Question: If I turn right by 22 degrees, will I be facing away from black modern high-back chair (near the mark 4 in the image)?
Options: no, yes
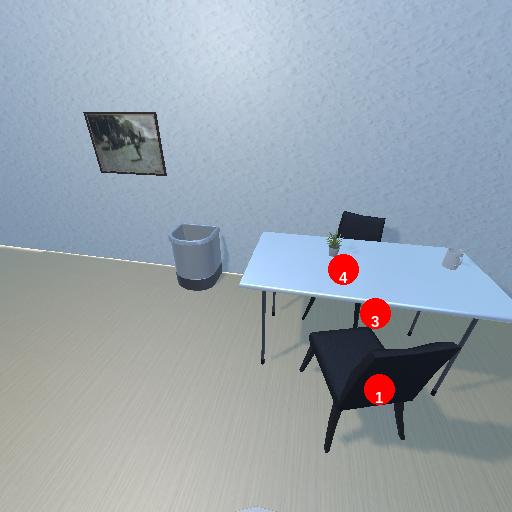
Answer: no